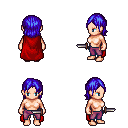
a pixel art fantasy rpg character, female body template, human, light skin, red cape, magenta pants, blue long bangs hairstyle, dagger, four views (front, back, left, right), 2x2 character sprite sheet, small pixel art, hard edges, no anti-aliasing